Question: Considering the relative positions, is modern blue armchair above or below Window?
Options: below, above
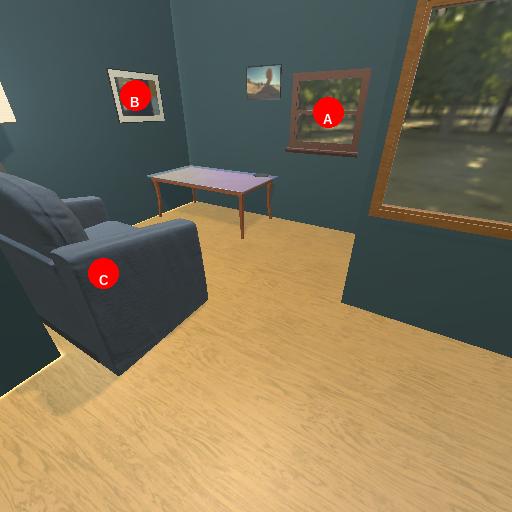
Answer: below